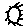
Label: sun